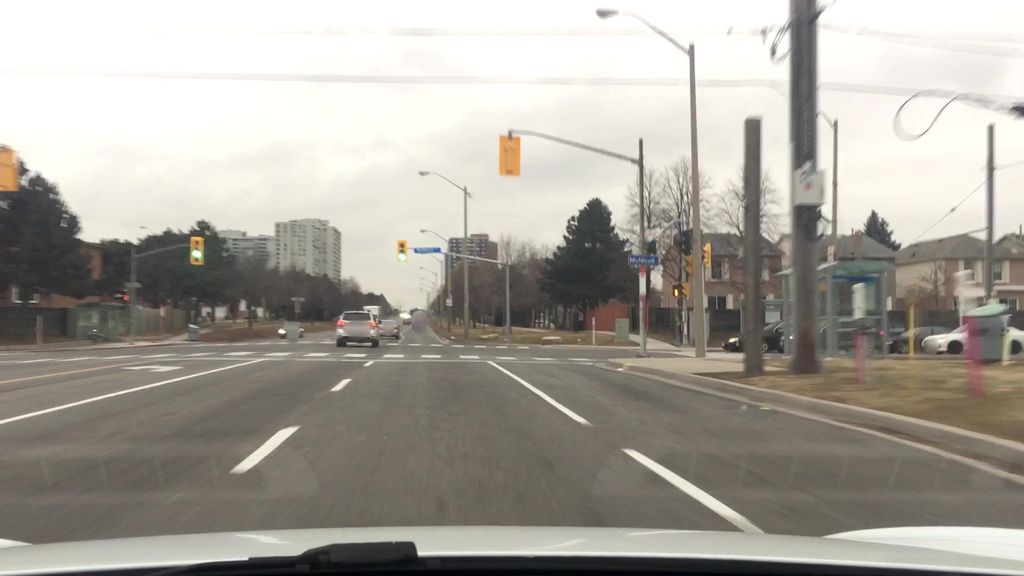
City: toronto